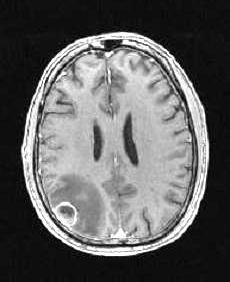
Label: notumor